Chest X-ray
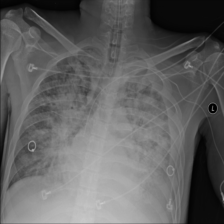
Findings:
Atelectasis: negative
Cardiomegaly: negative
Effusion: negative
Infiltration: positive
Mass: negative
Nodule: negative
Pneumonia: negative
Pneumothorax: negative
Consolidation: negative
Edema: negative
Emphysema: negative
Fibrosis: negative
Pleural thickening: negative
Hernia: negative